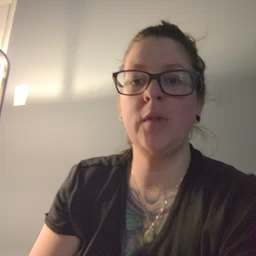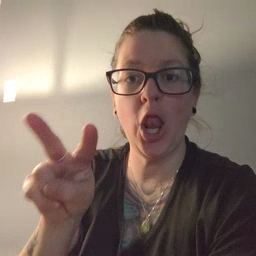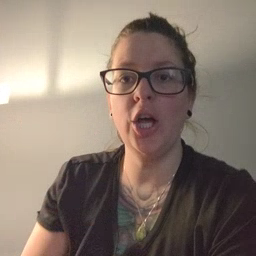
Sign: look